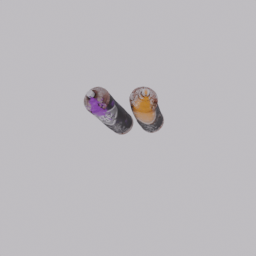
Label: tools